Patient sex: M
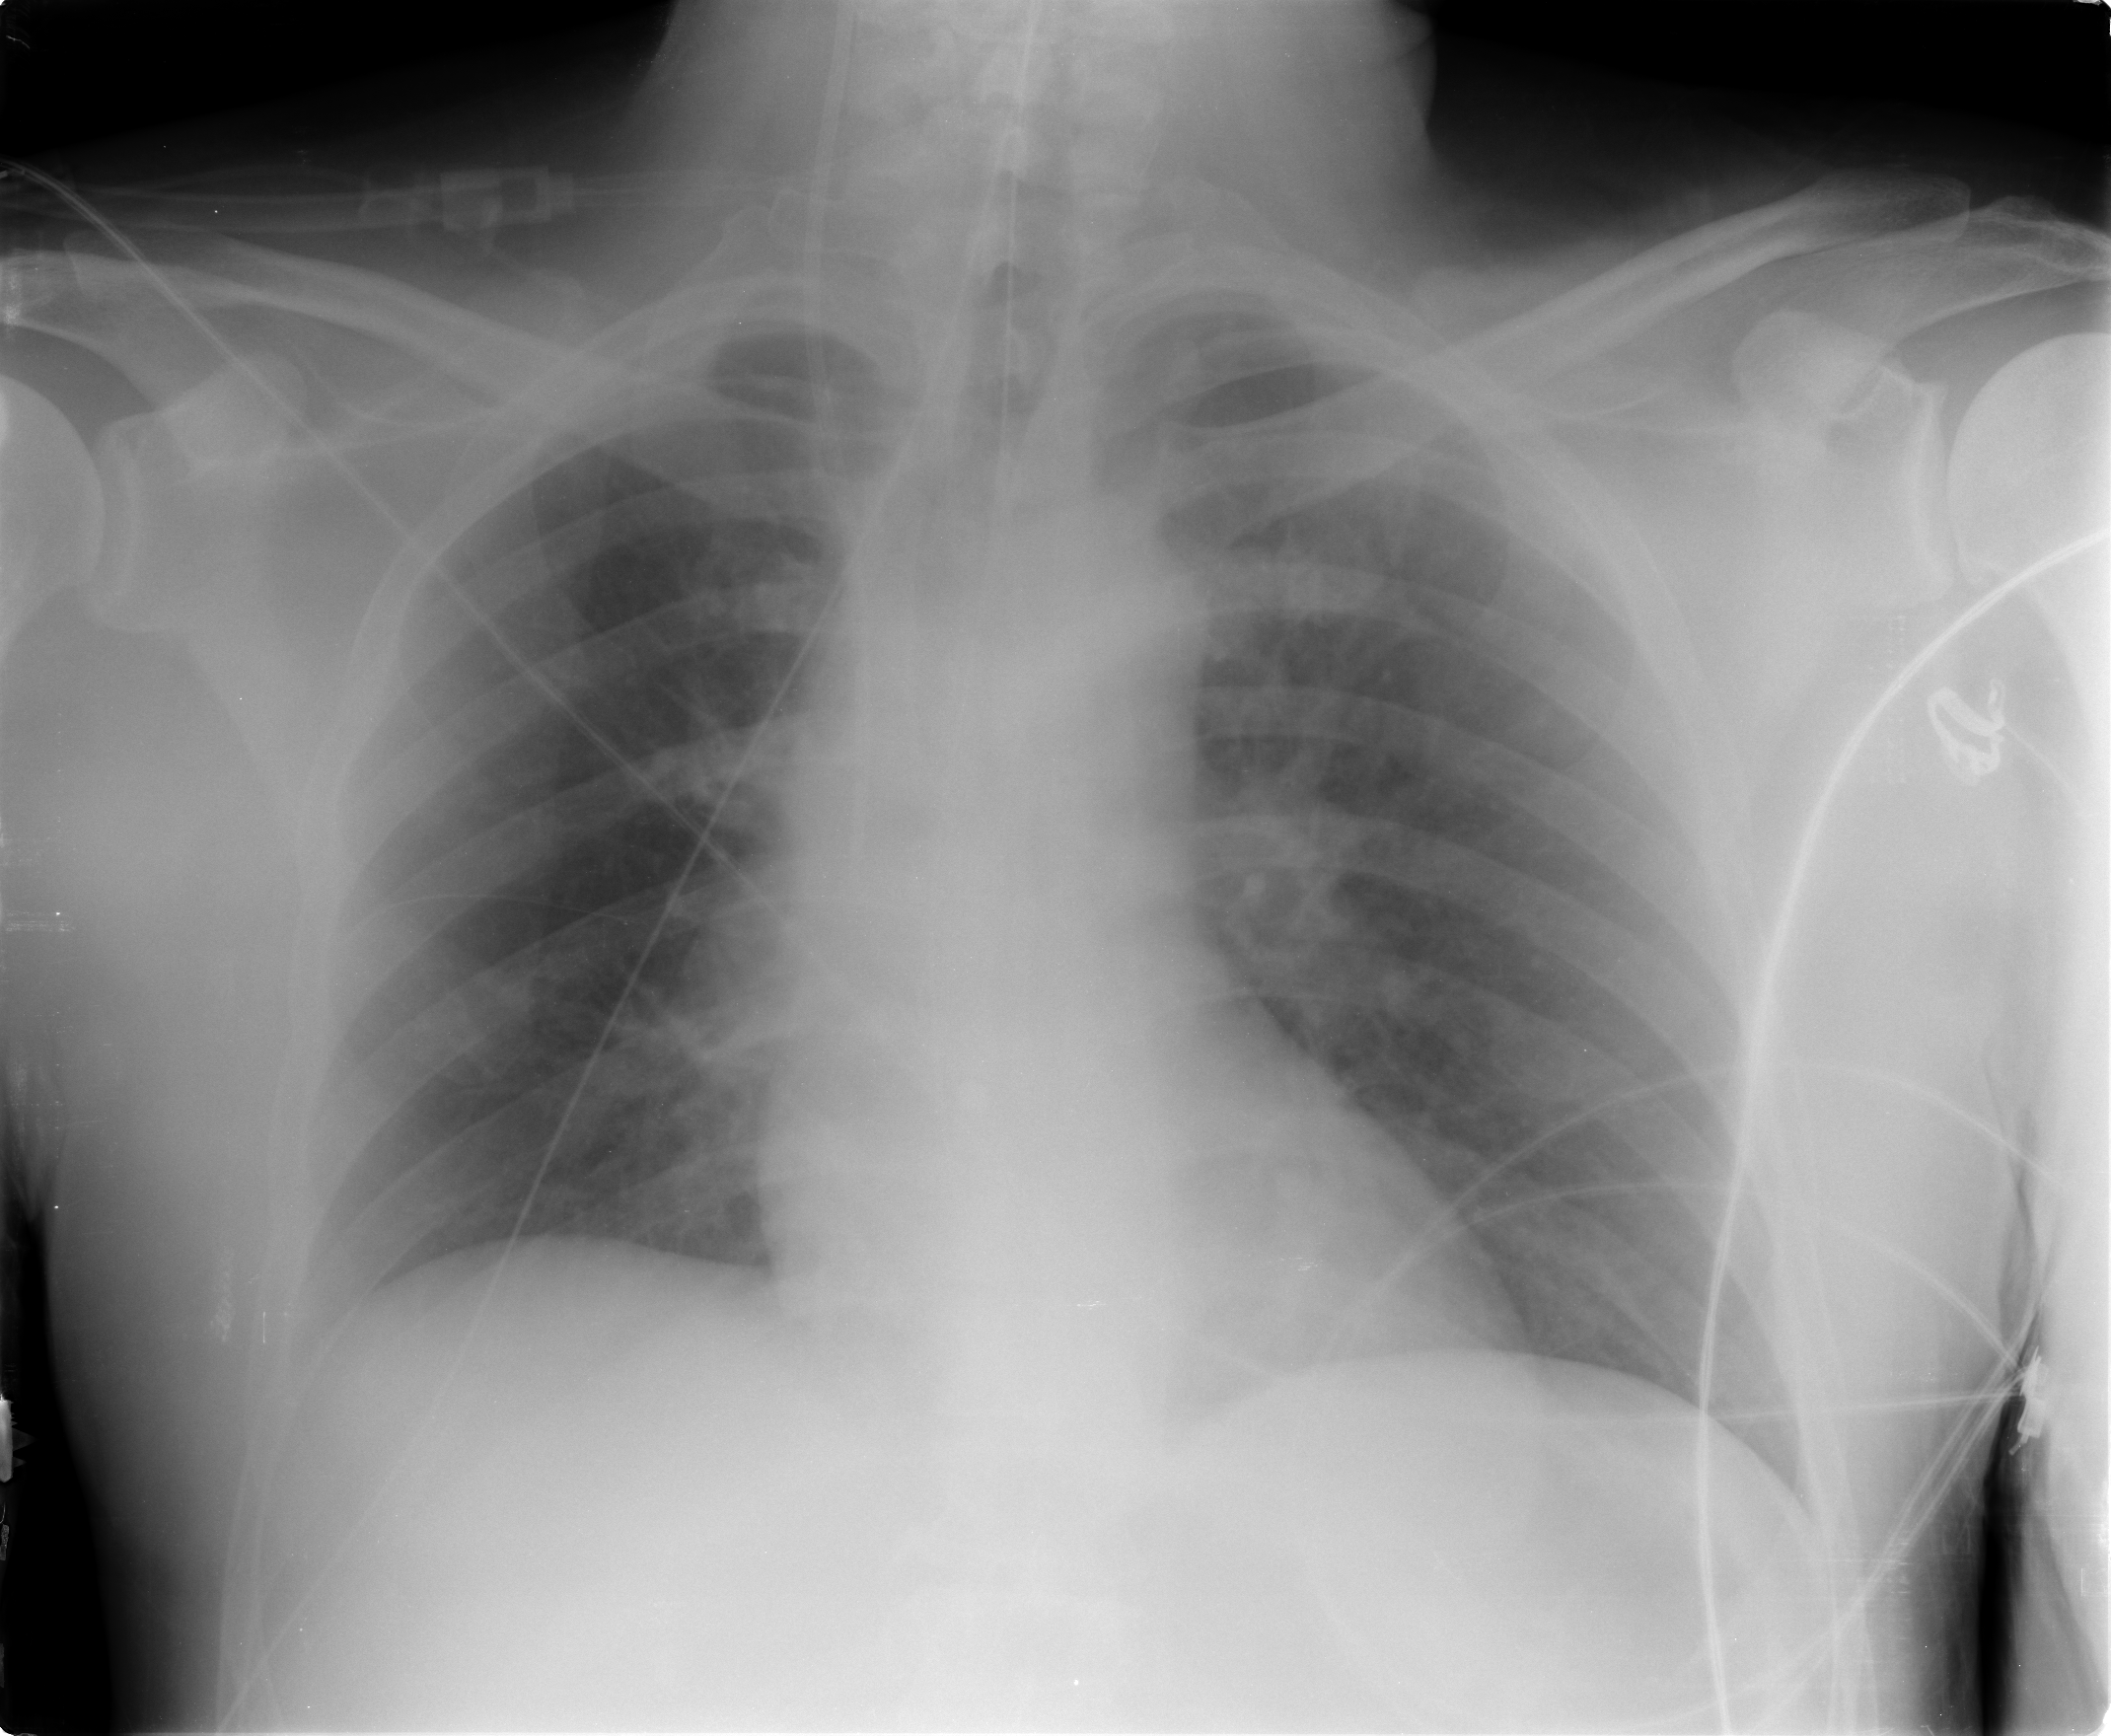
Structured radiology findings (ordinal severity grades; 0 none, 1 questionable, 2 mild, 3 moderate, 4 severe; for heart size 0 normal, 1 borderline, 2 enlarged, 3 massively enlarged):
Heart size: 0
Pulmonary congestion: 0
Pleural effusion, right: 2
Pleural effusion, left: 0
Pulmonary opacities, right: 0
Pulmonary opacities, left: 0
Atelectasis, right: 2
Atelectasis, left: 0